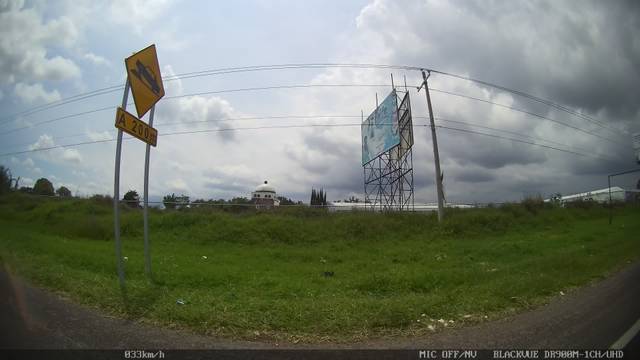
Region: Mexico
Coordinates: 18.889, -98.429